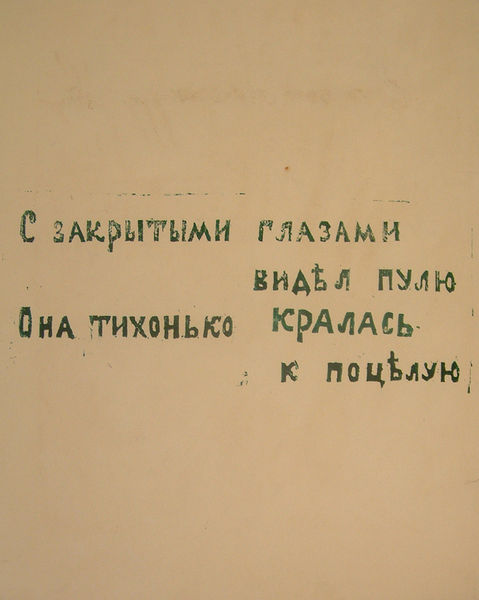
Titel: War: "He saw the bullet with closed eyes, She quietly sneaked to the kiss", War: "He saw the bullet with closed eyes, She quietly sneaked to the kiss"
Künstler: Ol’ga; Kruchenykh, Aleksandr Rozanova
Standort: Amherst (Massachusetts, USA)
Institution: Mead Art Museum, Amherst College
Schlagwörter: blue, white, black, green, wall, yellow, print, greek, ancient, paint, hanging, tan, russia, russian, text, book cover, words, european, repetition, tablet, font, language, typography, c3akplitlimh, meaning, slavic, wood cut, yelloe, code, ukraine